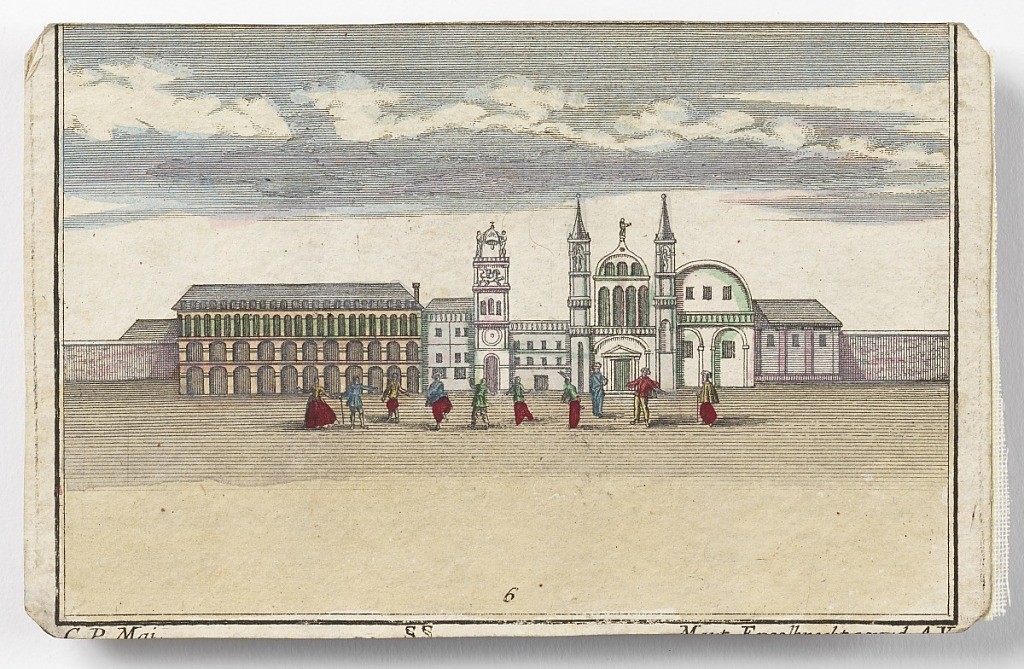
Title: The Carnival of Venice (Peep-show)
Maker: Martin Engelbrecht, German, 1684–1756
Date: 1730–50
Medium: Engraving, brush and watercolor on paper
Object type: Print
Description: Scene with dancing figures.  Palace of the Doges on right, library on left.  Also the campanile of St. Marks, the Mint, and a church.  Right edge of each section taped to folding cardboard mount of which parts g and h are cross members.